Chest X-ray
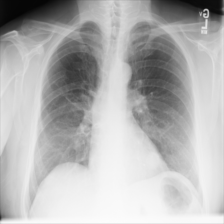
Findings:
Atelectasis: negative
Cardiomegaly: negative
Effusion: negative
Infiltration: negative
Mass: positive
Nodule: negative
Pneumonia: negative
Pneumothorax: negative
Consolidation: negative
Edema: negative
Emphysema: negative
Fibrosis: negative
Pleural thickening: negative
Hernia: negative